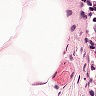
Metastatic tissue present: no